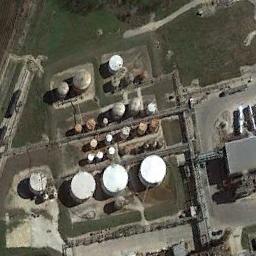
Label: storage tanks